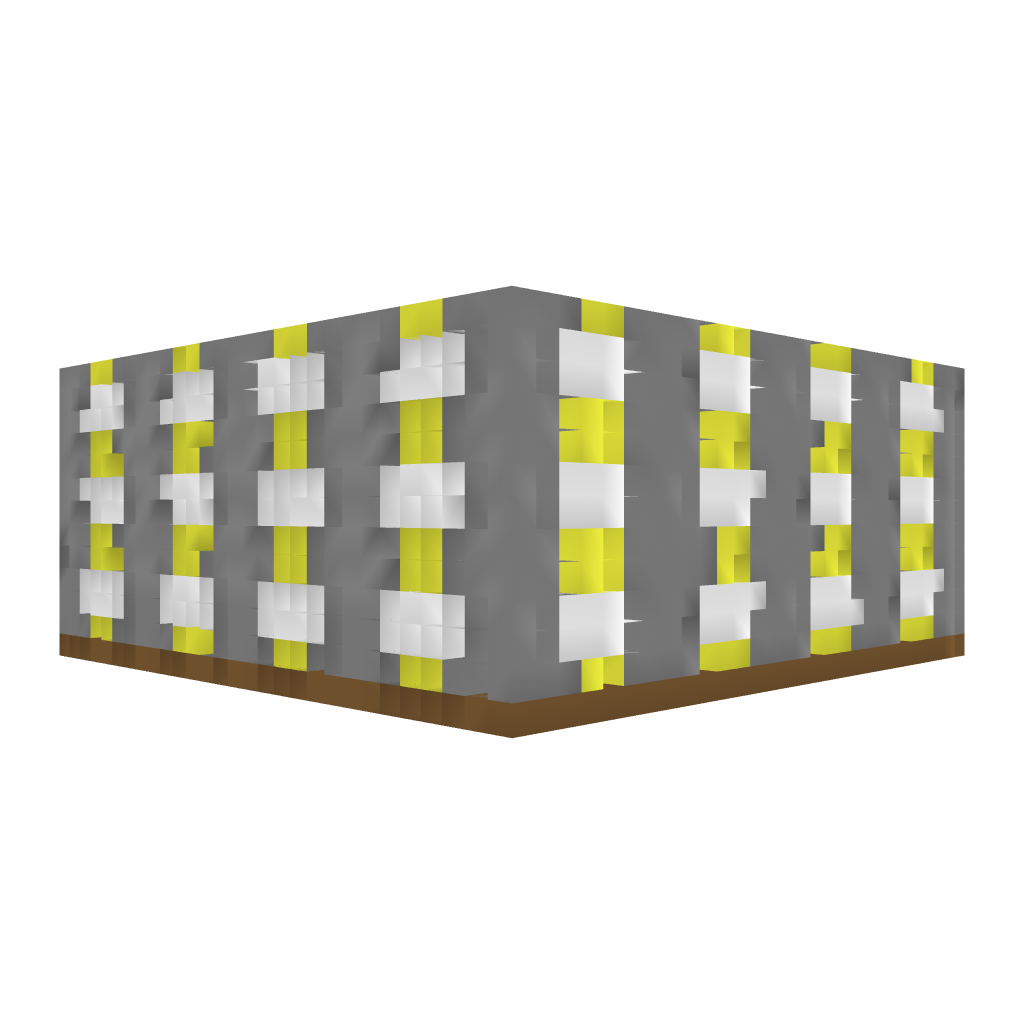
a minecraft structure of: Donator Room cool large yellow building with a few white glass windows ground of 1 block